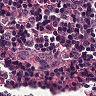
Metastatic tissue present: no